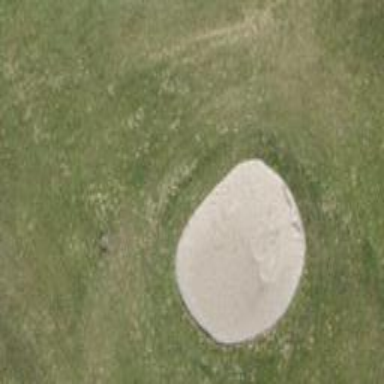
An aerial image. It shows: Sandy area is golf bunker.